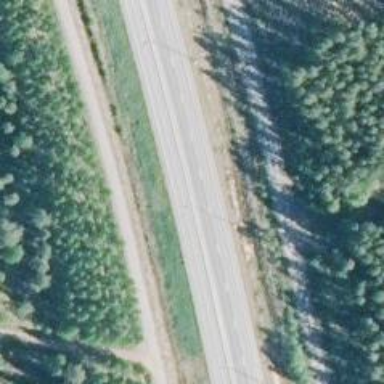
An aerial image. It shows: Trunk highway.